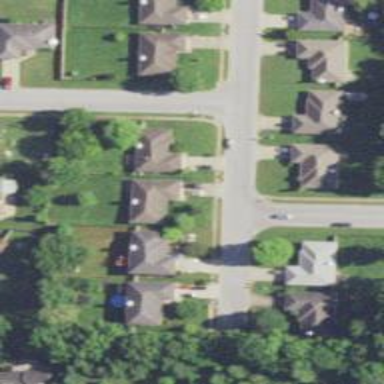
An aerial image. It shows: Asphalt road in residential area.